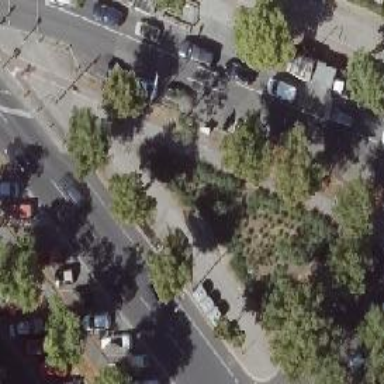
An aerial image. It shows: Avenue lined with deciduous broadleaved trees.